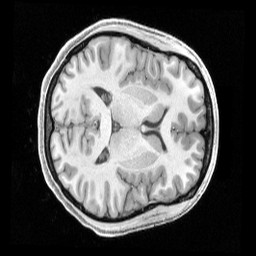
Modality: T1w
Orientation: axial
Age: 24
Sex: female
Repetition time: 2.4 s
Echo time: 0.00222 s